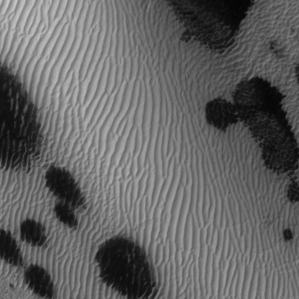
Label: frost